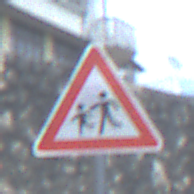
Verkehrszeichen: KinderRechts
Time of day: MorningAfternoon
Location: Outdoor (Suburban)
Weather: PartlyCloudy
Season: NotSpecified
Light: Natural